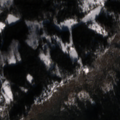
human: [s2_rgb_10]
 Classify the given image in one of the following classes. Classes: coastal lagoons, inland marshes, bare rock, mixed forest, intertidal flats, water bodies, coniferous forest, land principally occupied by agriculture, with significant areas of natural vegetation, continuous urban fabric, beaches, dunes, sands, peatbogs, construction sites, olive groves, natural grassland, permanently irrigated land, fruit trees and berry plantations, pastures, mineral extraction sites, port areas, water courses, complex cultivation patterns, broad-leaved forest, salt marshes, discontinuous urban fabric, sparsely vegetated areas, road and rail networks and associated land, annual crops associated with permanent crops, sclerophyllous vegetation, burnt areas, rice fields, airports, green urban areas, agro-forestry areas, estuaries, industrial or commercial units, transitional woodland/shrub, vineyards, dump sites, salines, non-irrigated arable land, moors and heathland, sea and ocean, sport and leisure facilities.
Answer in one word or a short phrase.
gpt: broad-leaved forest, coniferous forest, mixed forest, natural grassland, sparsely vegetated areas